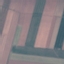
Land use / land cover: AnnualCrop